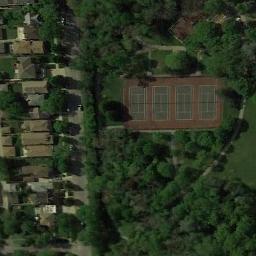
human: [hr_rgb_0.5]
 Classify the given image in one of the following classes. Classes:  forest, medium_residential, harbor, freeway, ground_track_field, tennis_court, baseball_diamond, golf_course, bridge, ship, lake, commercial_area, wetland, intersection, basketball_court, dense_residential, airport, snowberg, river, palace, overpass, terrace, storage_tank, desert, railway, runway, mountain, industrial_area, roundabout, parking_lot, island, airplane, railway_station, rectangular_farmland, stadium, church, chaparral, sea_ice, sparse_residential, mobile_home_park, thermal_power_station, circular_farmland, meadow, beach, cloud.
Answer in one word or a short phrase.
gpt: tennis_court